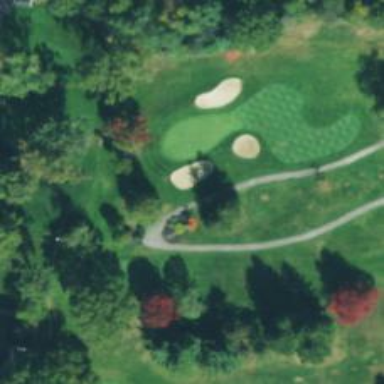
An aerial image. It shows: Golf hole.